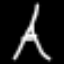
Label: The Eiffel Tower